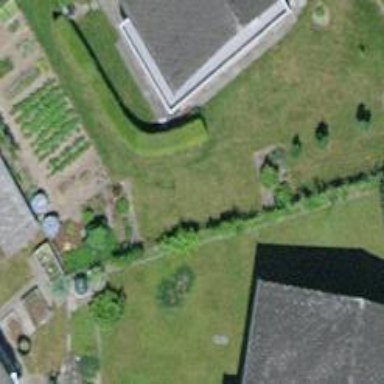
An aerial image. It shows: Hedge acting as barrier.